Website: apple
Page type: account-selection
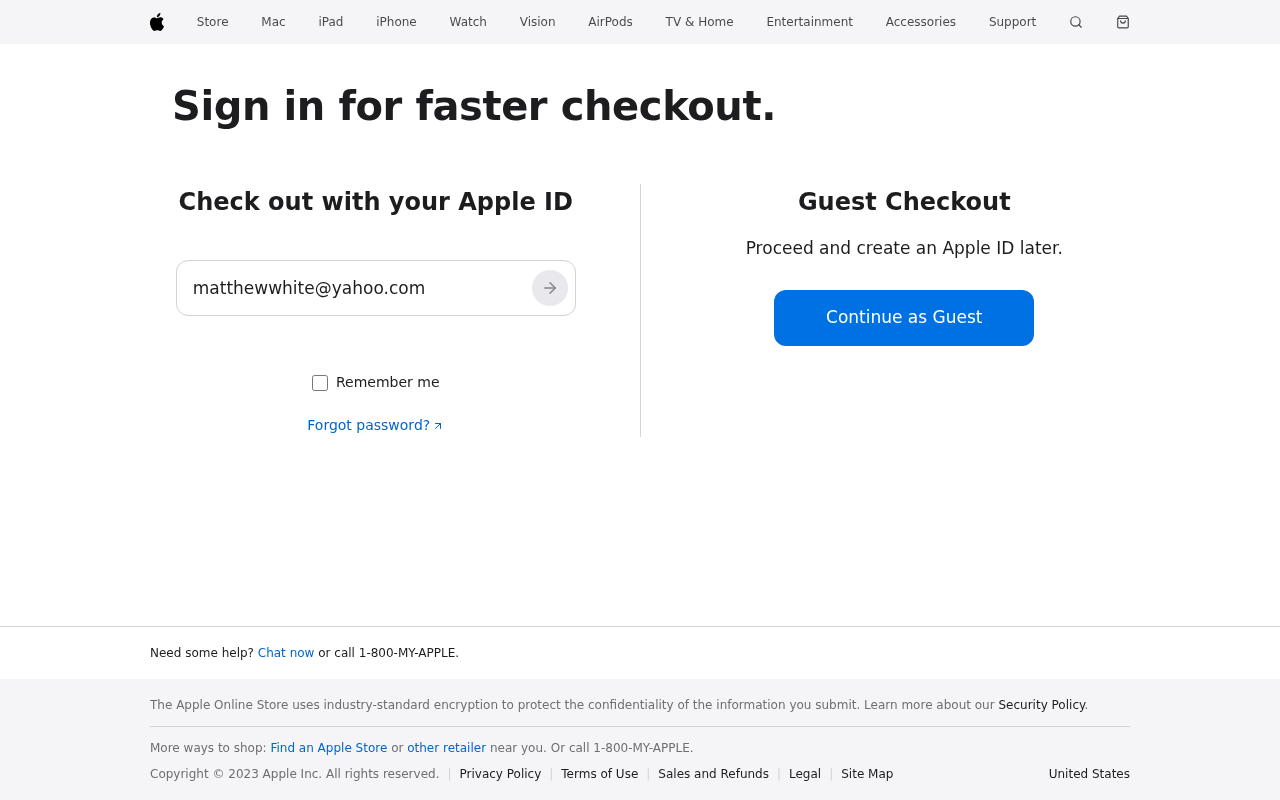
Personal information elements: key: PII_EMAIL
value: matthewwhite@yahoo.com